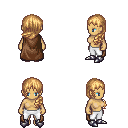
a pixel art fantasy rpg character, female body template, human, tanned skin, brown cape, white pants, light blonde left-swept hairstyle, metal boots, four views (front, back, left, right), 2x2 character sprite sheet, small pixel art, hard edges, no anti-aliasing